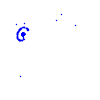
Particle: pion